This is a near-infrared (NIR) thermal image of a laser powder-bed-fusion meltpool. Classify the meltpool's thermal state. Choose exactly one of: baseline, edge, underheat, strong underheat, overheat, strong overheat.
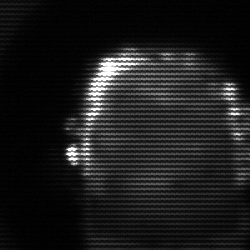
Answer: baseline